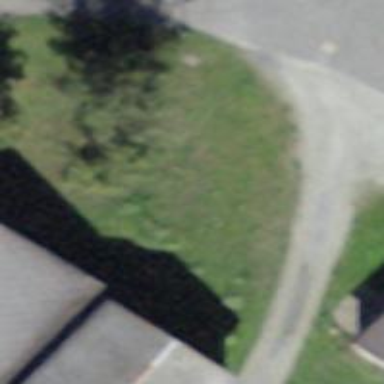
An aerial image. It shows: Emergency access point on the road.